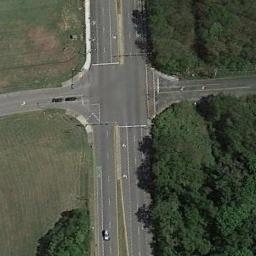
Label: intersection